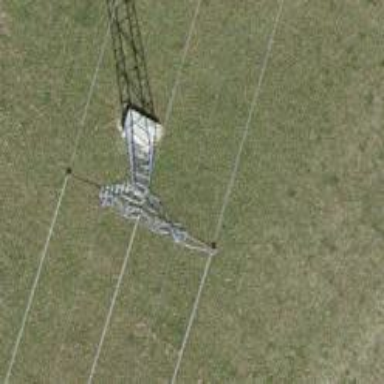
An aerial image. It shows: Power tower.